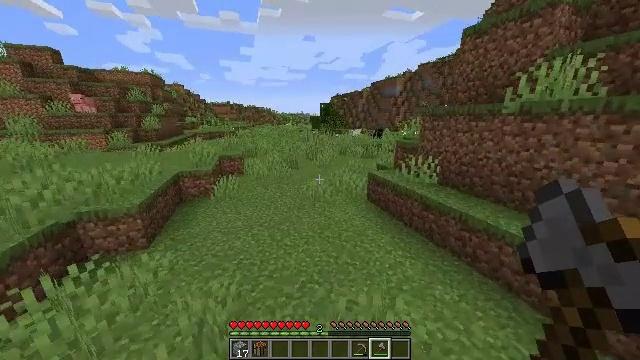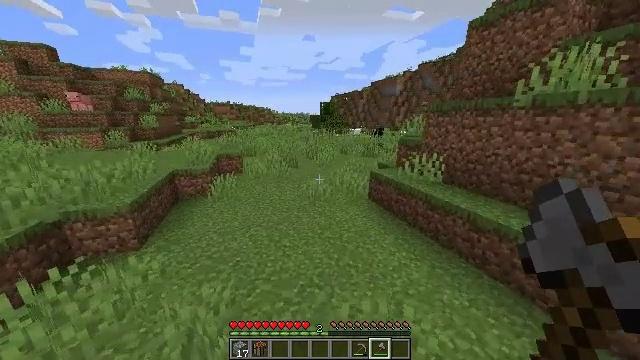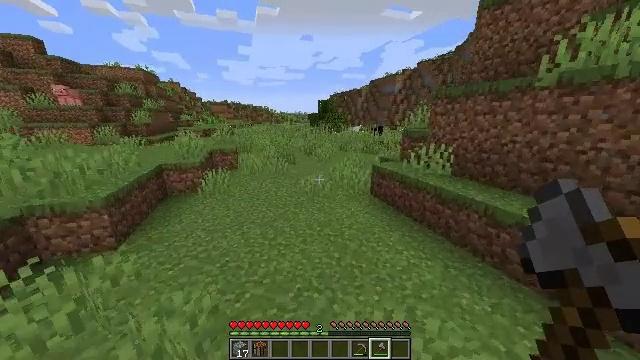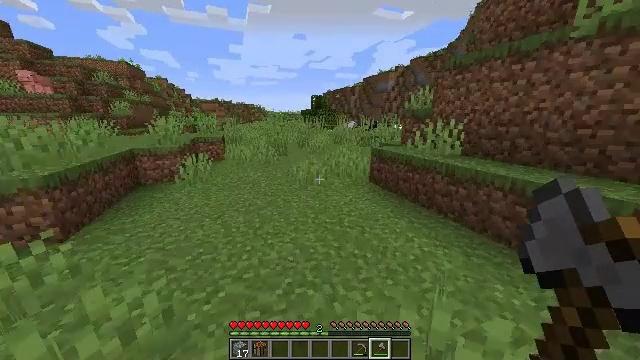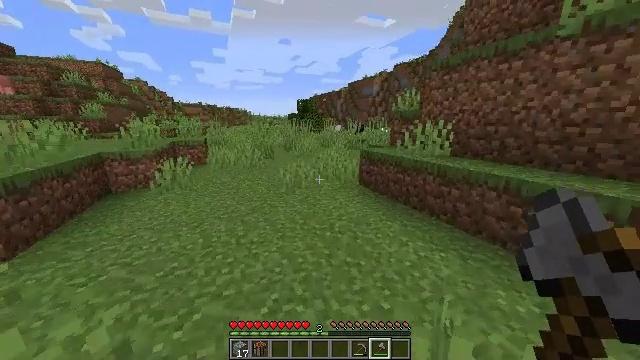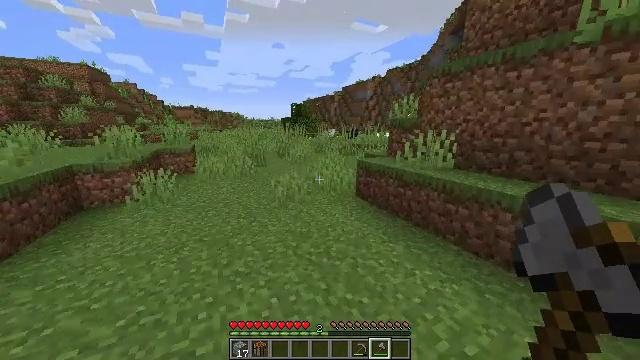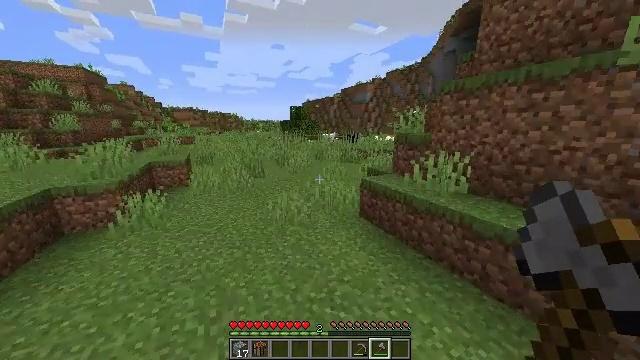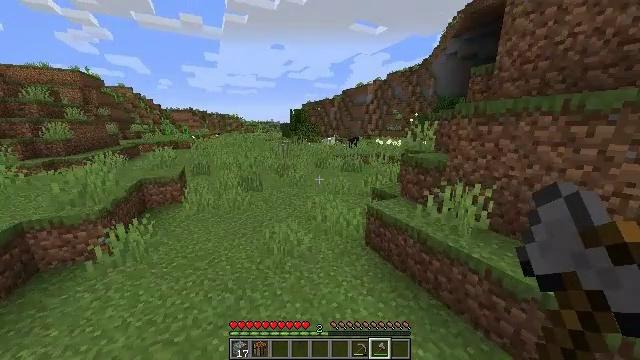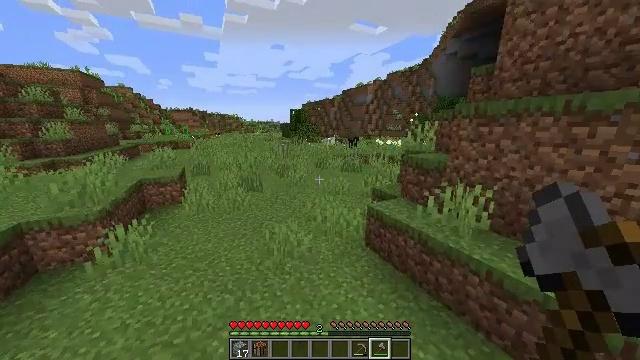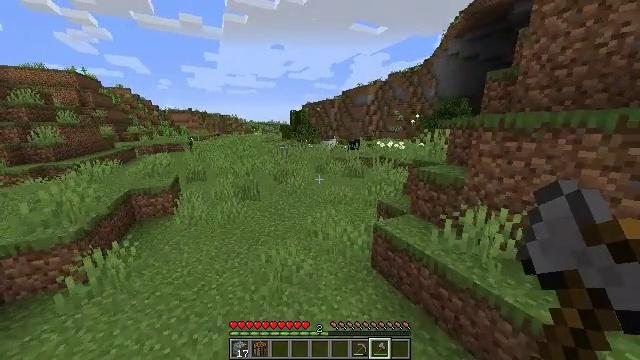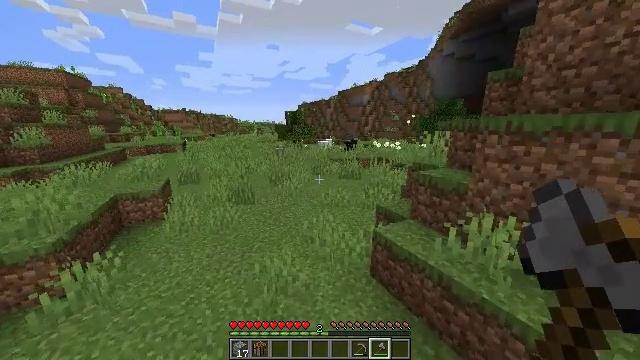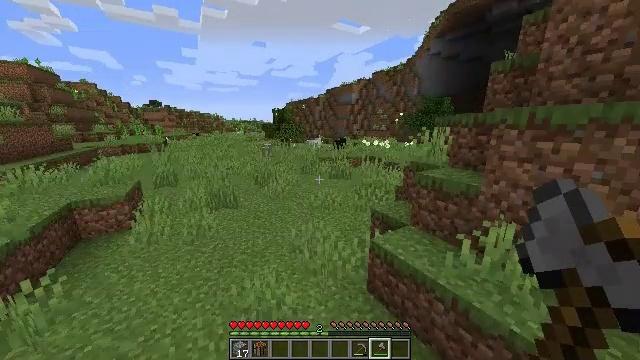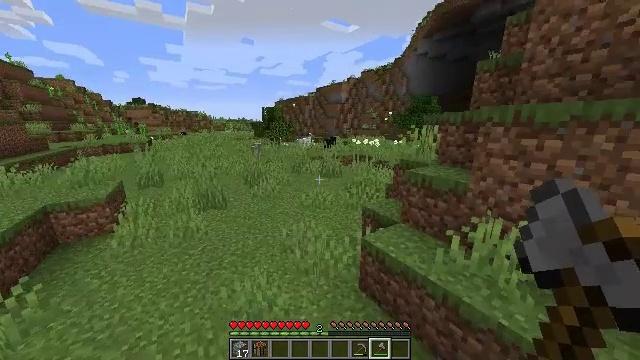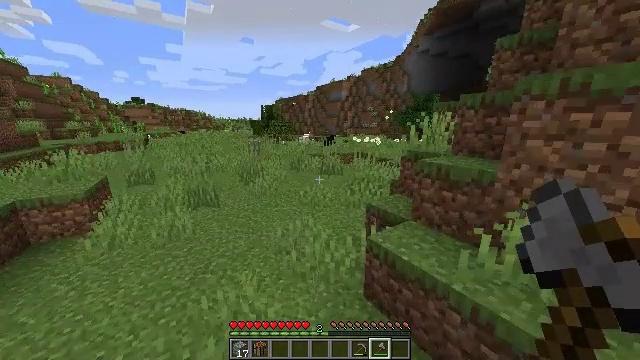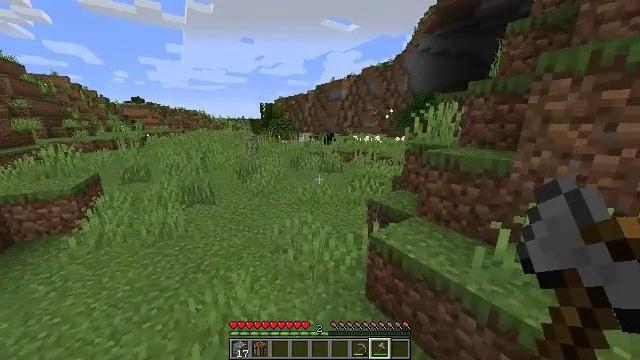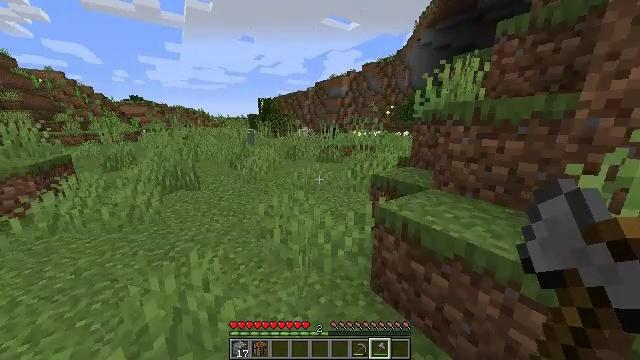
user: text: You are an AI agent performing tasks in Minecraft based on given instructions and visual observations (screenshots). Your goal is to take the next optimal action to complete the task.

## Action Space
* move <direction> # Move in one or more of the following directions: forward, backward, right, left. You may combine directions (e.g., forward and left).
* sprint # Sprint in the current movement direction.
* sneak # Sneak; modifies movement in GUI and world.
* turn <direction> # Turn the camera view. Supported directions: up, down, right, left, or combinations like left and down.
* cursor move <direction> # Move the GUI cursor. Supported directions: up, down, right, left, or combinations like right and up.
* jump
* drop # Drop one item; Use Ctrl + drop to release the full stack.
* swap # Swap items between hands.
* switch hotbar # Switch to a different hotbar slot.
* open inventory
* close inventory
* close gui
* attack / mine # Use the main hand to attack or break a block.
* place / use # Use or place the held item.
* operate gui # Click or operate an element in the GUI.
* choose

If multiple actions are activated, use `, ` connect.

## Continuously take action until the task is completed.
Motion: motion action
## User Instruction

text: Collect the pink tulip.
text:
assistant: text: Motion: move forward, sprint, jump
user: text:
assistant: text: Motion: move forward, sprint, jump
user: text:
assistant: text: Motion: move forward, sprint, turn right, jump
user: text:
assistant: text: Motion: move forward, sprint, turn right and up, jump
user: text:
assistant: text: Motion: move forward, sprint, turn right, jump
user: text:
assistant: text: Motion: move forward, sprint, jump
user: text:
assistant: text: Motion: move forward, sprint, jump
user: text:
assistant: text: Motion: move forward, sprint, jump
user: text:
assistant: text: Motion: move forward, sprint, jump
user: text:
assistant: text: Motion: move forward and move right, sprint, turn right, jump
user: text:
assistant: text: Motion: move forward and move right, sprint, turn right, jump
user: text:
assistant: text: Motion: move forward and move right, sprint, turn right, jump
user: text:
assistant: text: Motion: move forward and move right, sprint, jump
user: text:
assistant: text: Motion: move forward and move right, sprint, jump
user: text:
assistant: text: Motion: move forward and move right, sprint, jump
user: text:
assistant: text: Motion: move forward and move right, sprint, jump
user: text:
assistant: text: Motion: move forward and move right, sprint, jump
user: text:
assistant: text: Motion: move forward, sprint, jump
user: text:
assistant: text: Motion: move forward, sprint, jump
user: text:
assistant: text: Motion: move forward, sprint, jump
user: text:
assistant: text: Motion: move forward, sprint, jump
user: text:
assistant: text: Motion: move forward, sprint, jump
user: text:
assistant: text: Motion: move forward, sprint, jump
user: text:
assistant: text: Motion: move forward and move right, sprint, jump
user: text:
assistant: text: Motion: move forward and move right, sprint, jump
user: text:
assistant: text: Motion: move forward and move right, sprint, jump
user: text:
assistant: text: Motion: move forward and move right, sprint, jump
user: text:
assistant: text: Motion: move forward and move right, sprint, jump
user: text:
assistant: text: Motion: move forward and move right, sprint, jump
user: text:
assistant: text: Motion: move forward and move right, sprint, jump